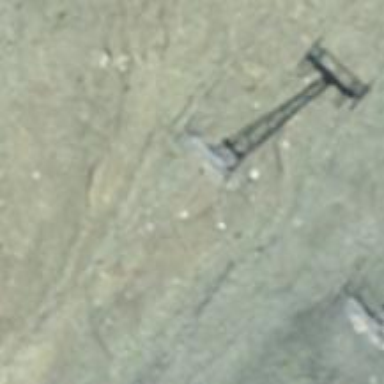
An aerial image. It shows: Pylon used for aerialway.